Question: Consider below set up:

Whenever you enter value under , it will be mapped on the right side under using the correct line legend depending on what column you enter your input.
I know my question would be a bit off topic or too broad, but I was hoping that someone may share their idea on how to accomplish the same other than VBA. I am currently doing this using 'Change_Event' but this may be hard to maintain as may vary as well as the .
I also come-up with another solution using (same as the available template that Excel 2013 offers - ) but my customer wish to (as much as possible) preserve the legends.
So before I go on optimizing the current routine I've written, I want to consult on the communities opinion if I am on the right track on using VBA (automating inserting and deleting lines) or if there is a simpler way. I just felt that maybe I am overdoing things (especially on the freeform line)
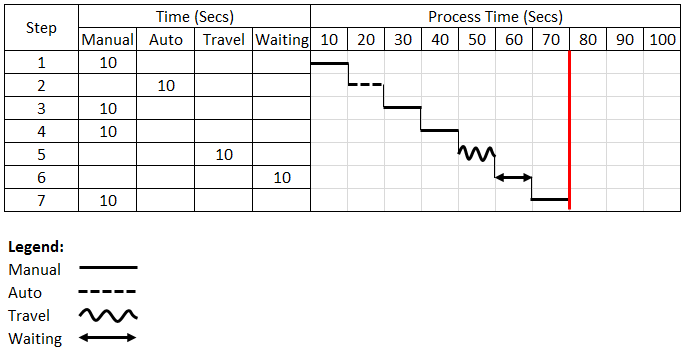
Answer: I had already a solution for this without VBA. But of course the legend symbols must be character glyphs. So they are not as flexible as you need. But maybe you get stimuli how programming this in VBA from this.

There is only one Formula in 'F4' copied cross down.
'''
=IF(AND(SUM($B$3:$E3)<F$2,SUM($B$4:$E4)>=F$2),REPT(CHOOSE(MATCH(0,$B4:$E4,-1),"--","-","~","-"),4),"")
'''
Row 3 must be empty. All times must be multiples of 10. And there is only one kind of process possible in each step. The cells 'F4:O10' must be formatted with a proportional font.